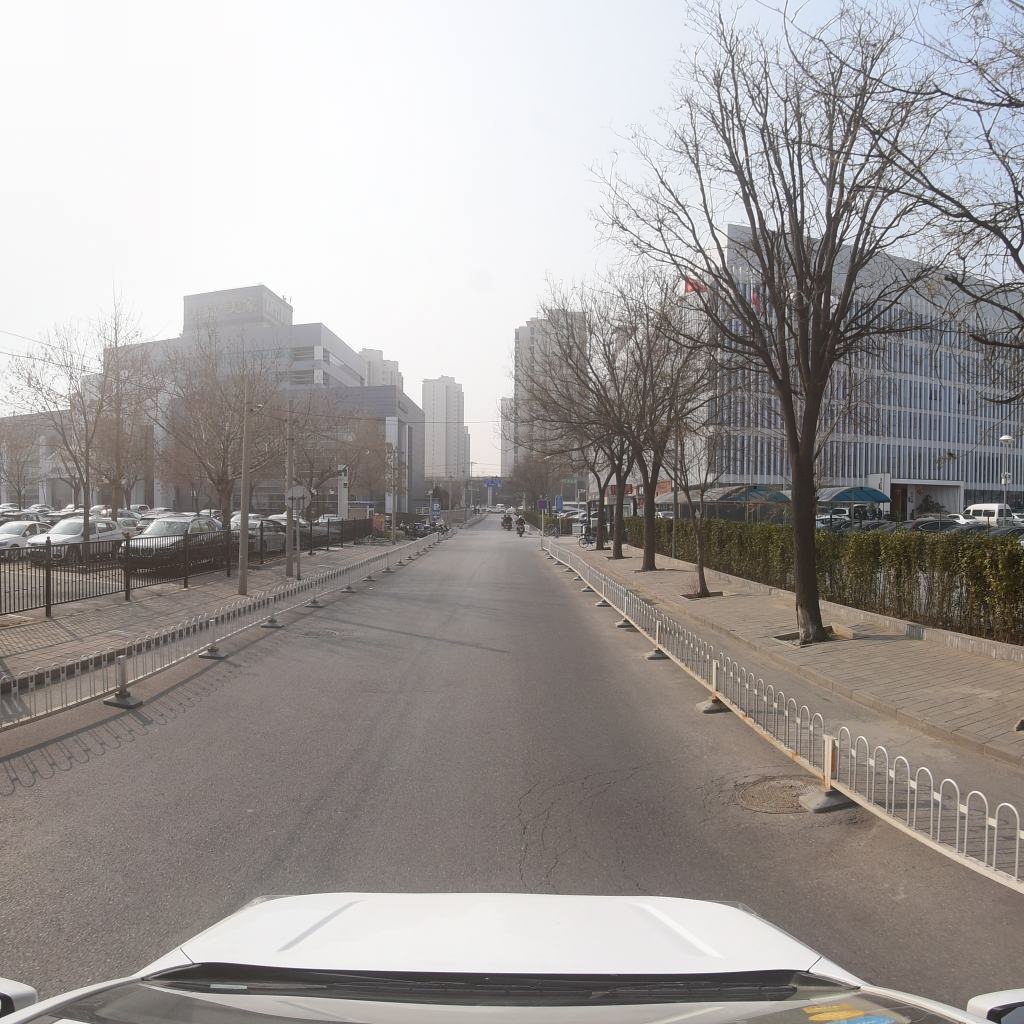
Region: Fengtai
Road damage annotations: manhole cover, alligator crack, manhole cover